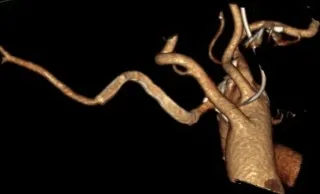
3D CT reconstruction.
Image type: radiology (ct)